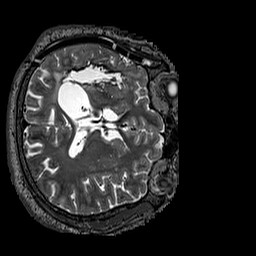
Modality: T2w
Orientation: axial
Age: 53
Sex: male
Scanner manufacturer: siemens
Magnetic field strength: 3 T
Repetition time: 3.2 s
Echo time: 0.567 s